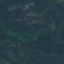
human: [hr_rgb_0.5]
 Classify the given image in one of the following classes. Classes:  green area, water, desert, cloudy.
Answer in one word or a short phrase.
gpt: green area